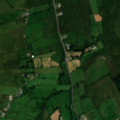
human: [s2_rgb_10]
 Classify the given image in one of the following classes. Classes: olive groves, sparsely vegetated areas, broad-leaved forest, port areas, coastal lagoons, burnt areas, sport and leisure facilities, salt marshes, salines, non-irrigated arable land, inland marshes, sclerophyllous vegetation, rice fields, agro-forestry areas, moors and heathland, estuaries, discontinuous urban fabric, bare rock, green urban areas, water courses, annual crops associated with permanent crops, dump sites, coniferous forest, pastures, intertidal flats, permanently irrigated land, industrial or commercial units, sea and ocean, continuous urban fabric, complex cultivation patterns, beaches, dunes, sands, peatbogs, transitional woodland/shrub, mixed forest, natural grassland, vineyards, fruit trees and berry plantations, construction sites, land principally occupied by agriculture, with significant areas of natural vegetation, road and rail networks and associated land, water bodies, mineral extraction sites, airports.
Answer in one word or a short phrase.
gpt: pastures, peatbogs